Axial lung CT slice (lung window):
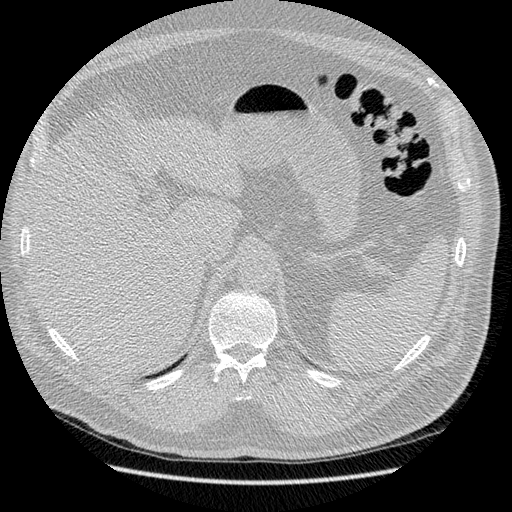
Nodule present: no